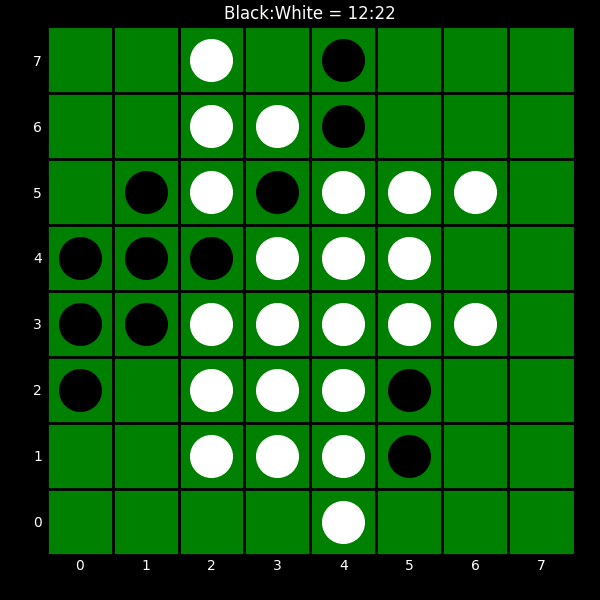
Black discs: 12
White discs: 22